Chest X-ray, PA view. Patient: 70 years old, sex M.
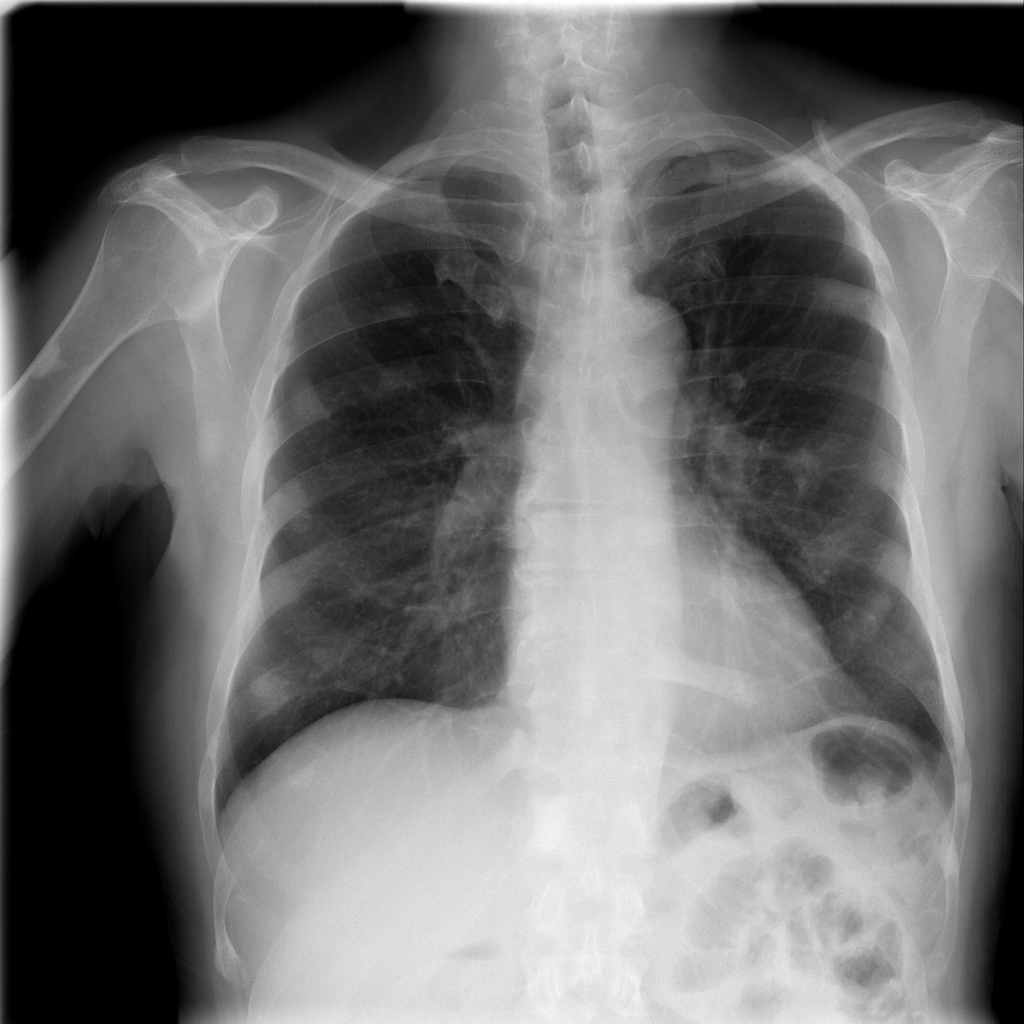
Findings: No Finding